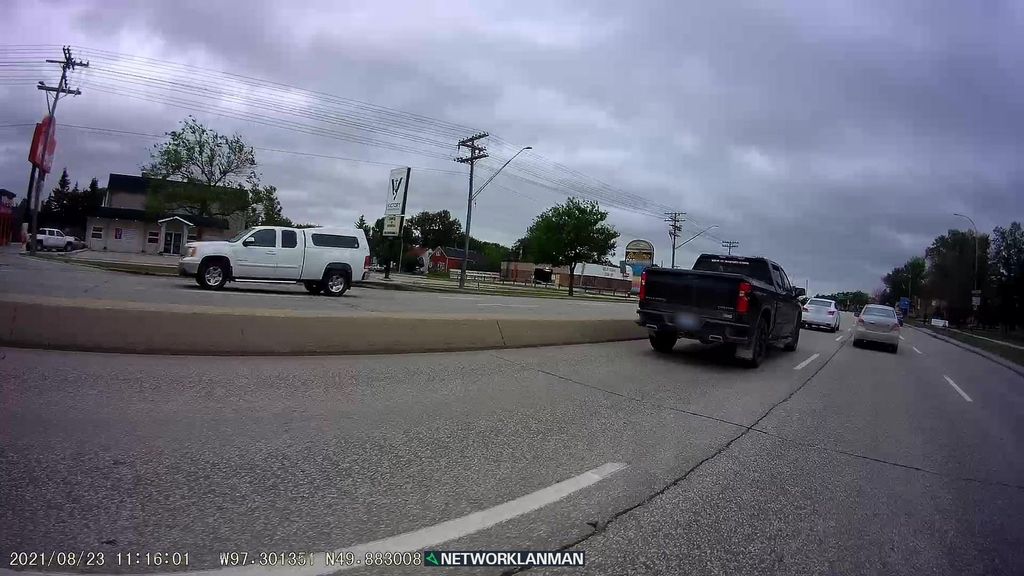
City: winnipeg